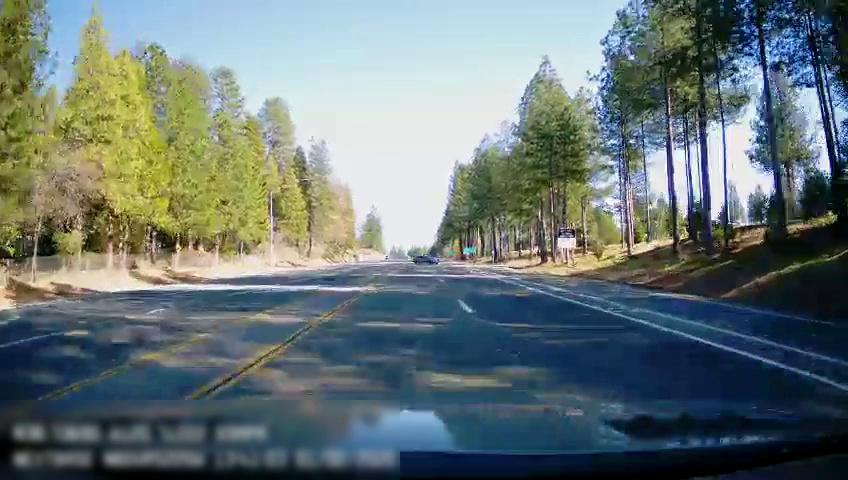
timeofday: Day
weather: Sunny
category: Drivable Space
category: Vehicles | Car
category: Lanes | Opposite Lane
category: Lanes | Current Lane
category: Lanes | Alternate Lane
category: Lanes | Alternate Lane
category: Lanes | Alternate Lane
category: Lanes | Current Lane
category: Lanes | Alternate Lane
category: Lanes | Opposite Lane
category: Lanes | Opposite Lane
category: Lanes | Opposite Lane
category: Traffic | Signs